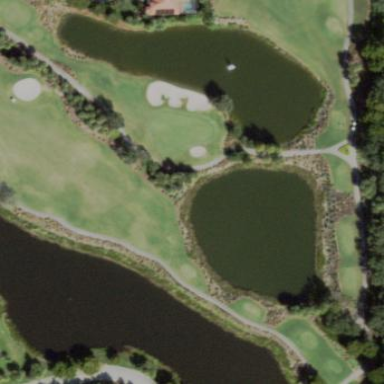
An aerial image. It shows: Pond surrounded by natural water.